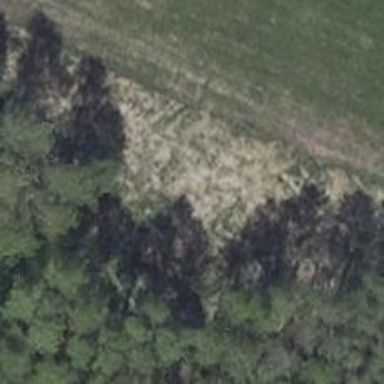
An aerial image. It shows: Hunting stand.